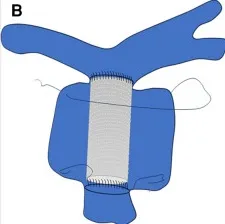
Pulmonary artery vascular management schematic. (B) Replacement of the ascending pulmonary artery with an artificial blood vessel and wrapping.
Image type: radiology (x_ray)